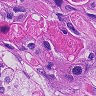
Metastatic tissue present: yes